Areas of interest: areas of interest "Transportation stations"
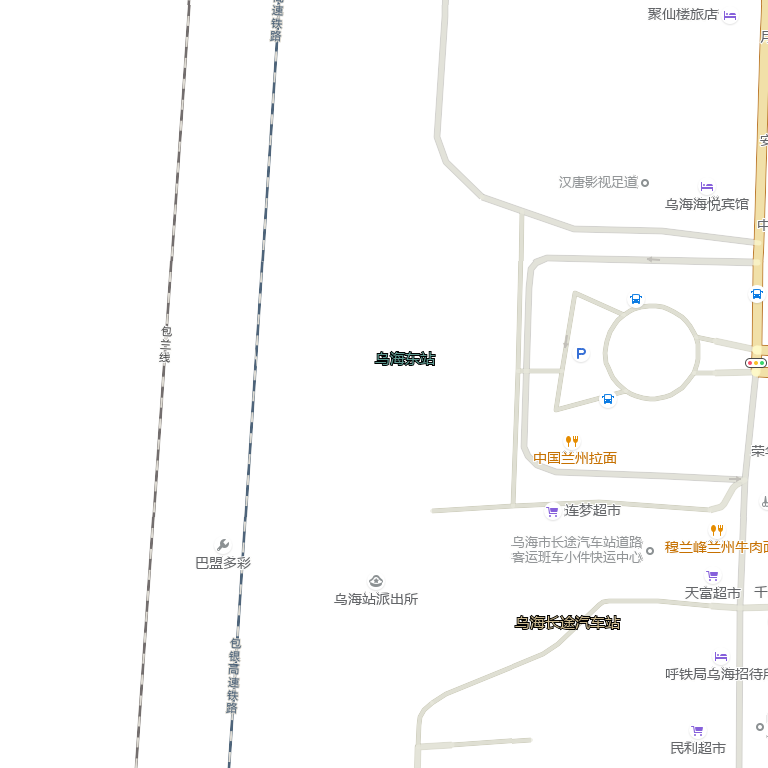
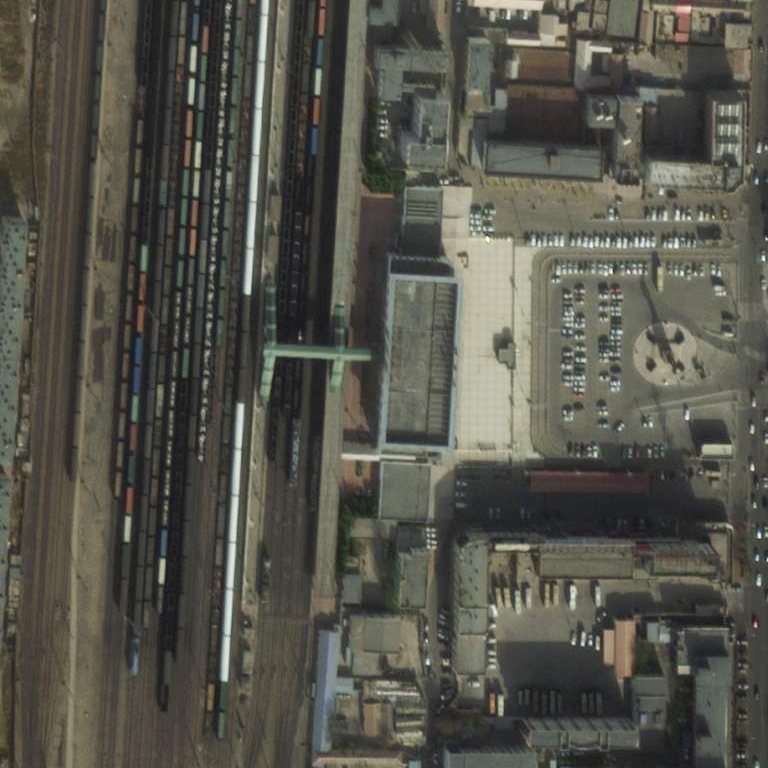